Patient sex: F
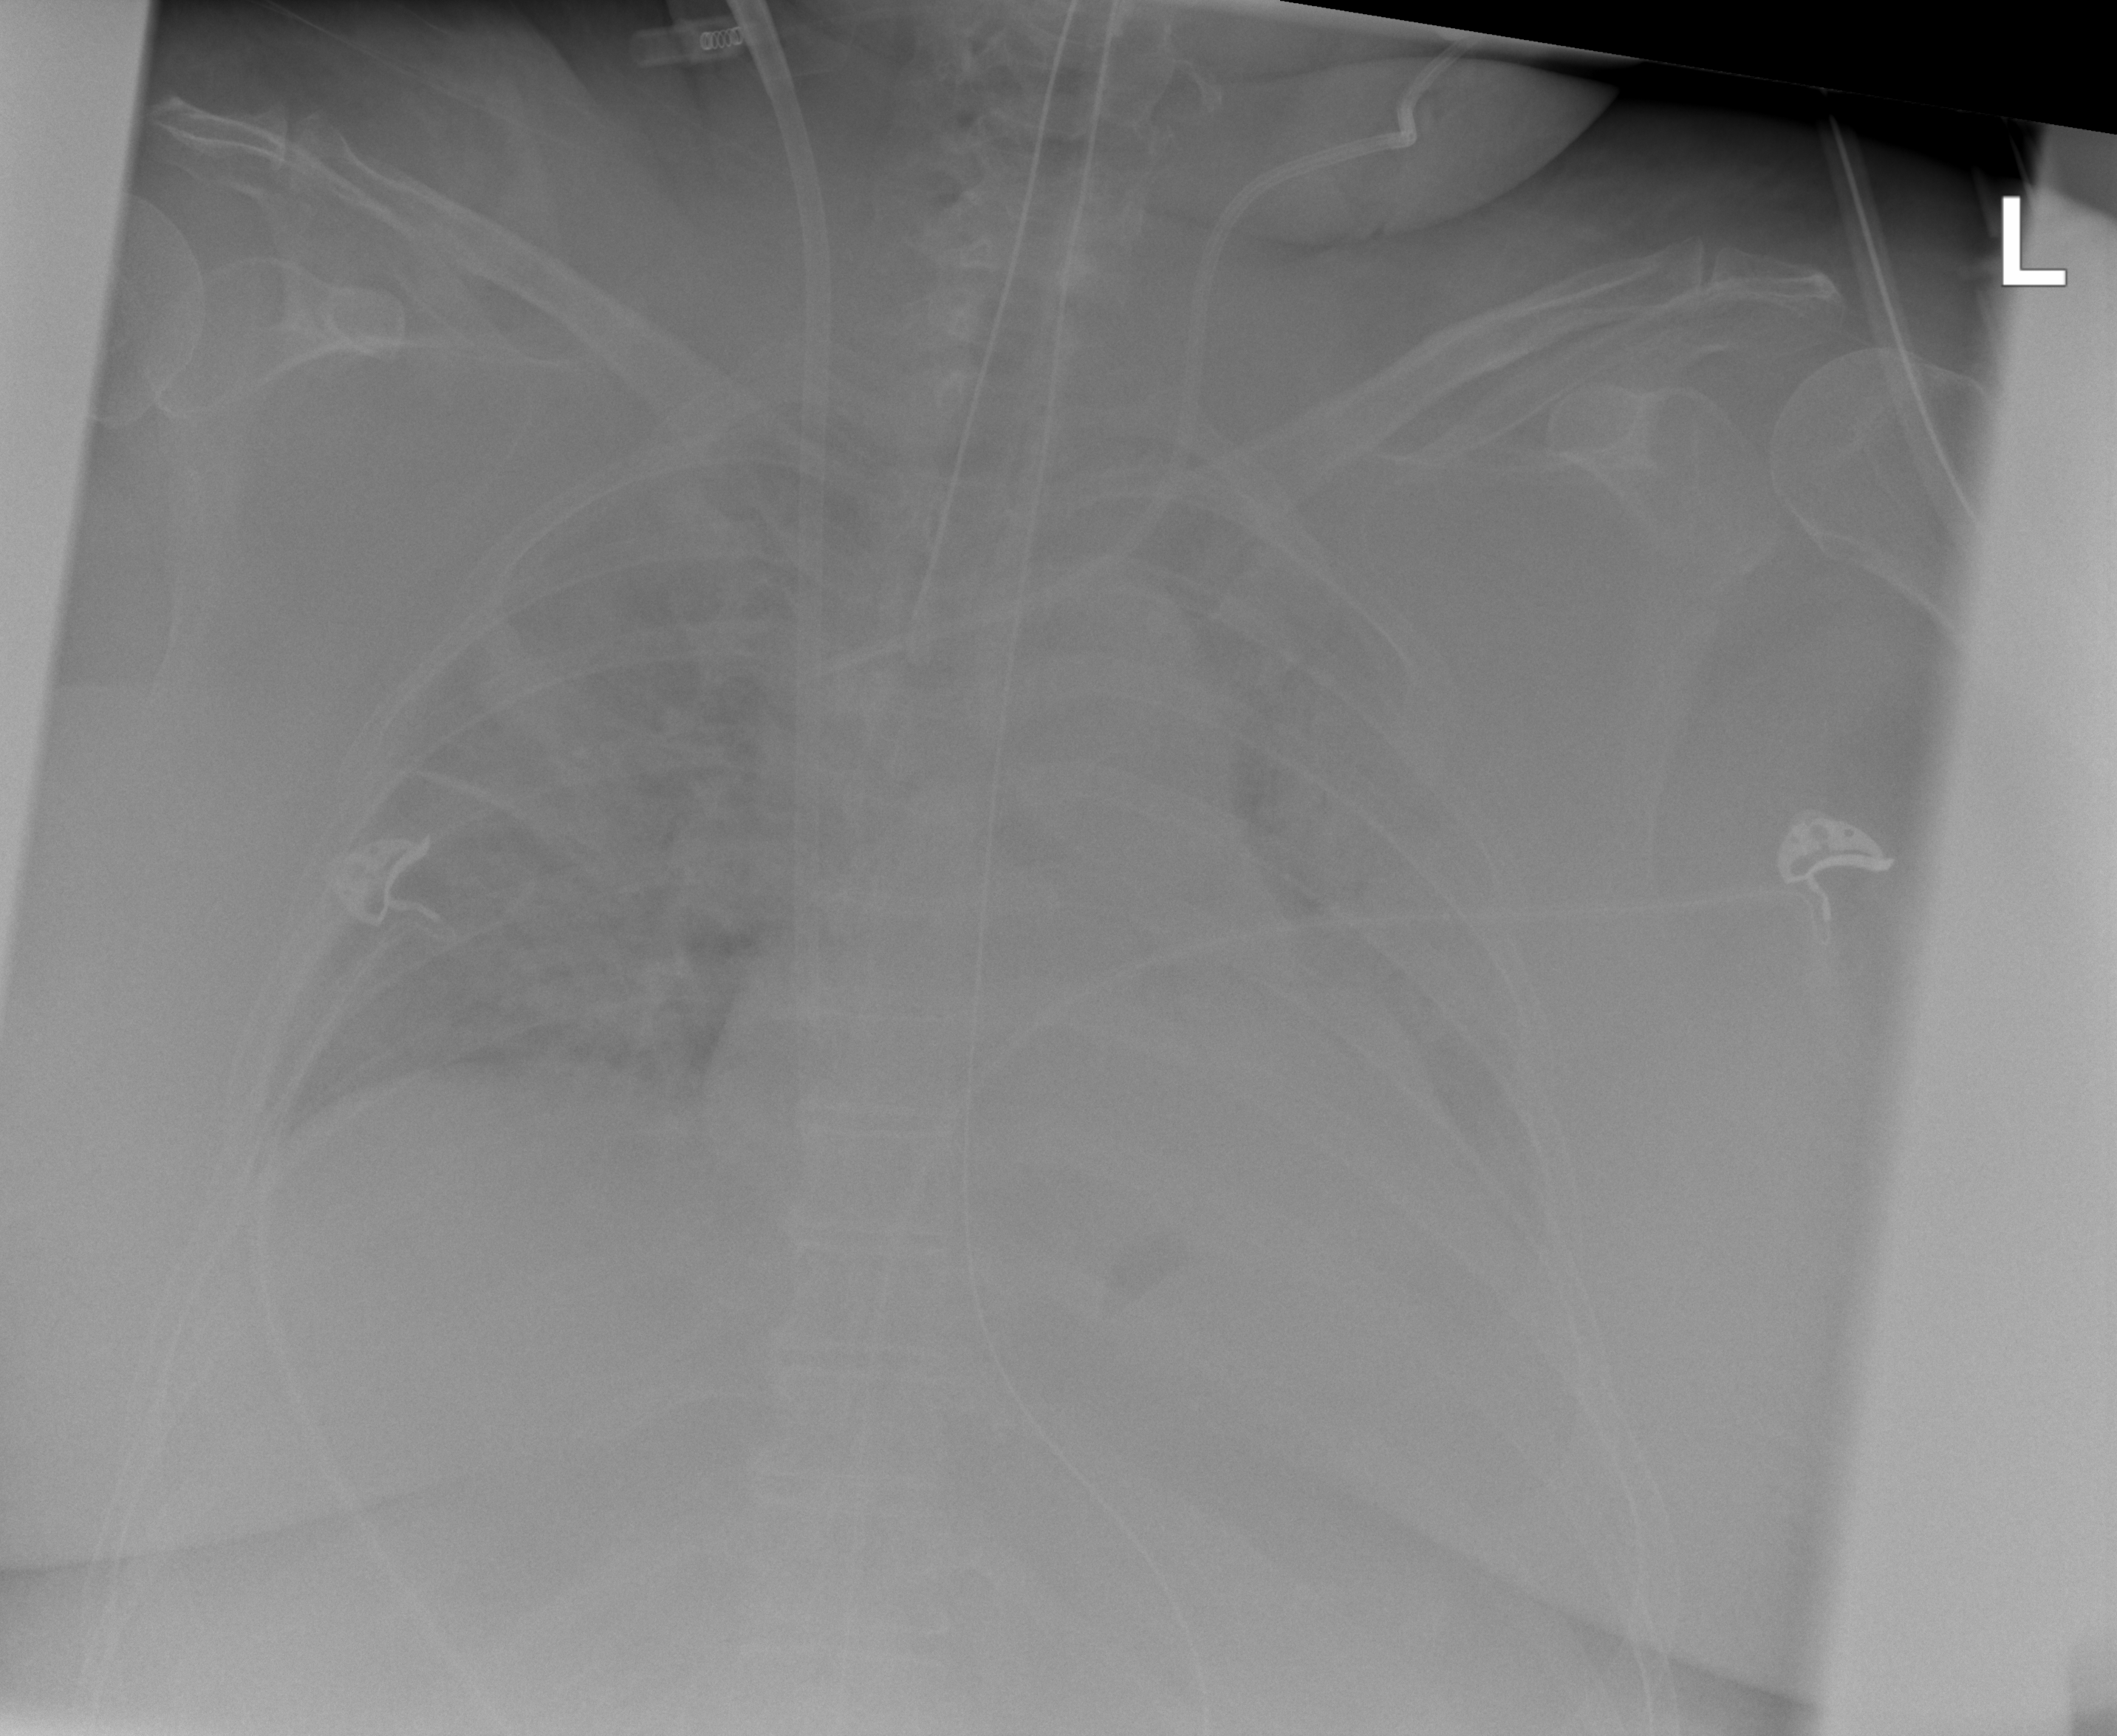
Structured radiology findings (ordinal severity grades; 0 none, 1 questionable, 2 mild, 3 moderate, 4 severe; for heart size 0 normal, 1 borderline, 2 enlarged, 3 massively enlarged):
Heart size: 2
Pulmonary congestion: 2
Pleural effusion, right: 2
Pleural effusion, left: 2
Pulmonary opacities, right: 3
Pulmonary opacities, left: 4
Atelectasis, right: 3
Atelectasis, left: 3